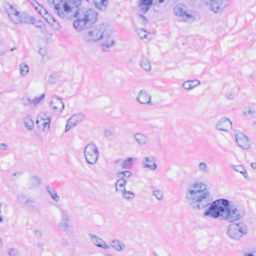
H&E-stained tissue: Breast